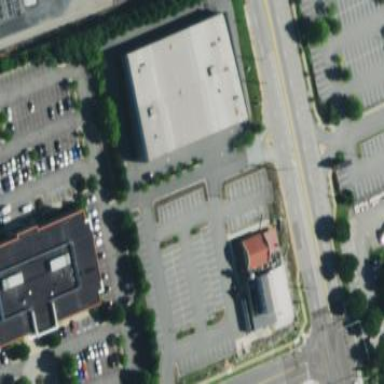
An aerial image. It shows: Building that serves as storage rental shop.